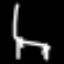
Label: chair